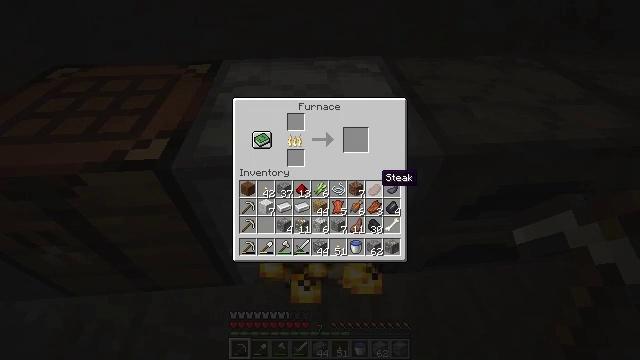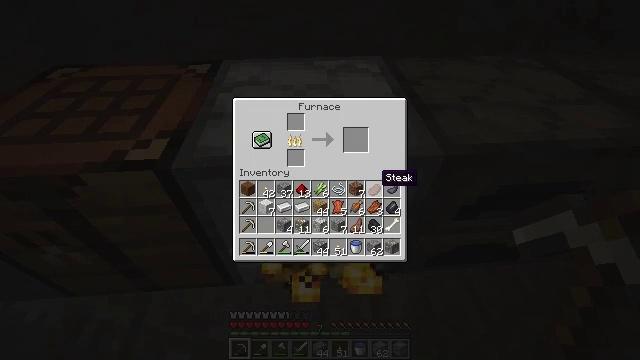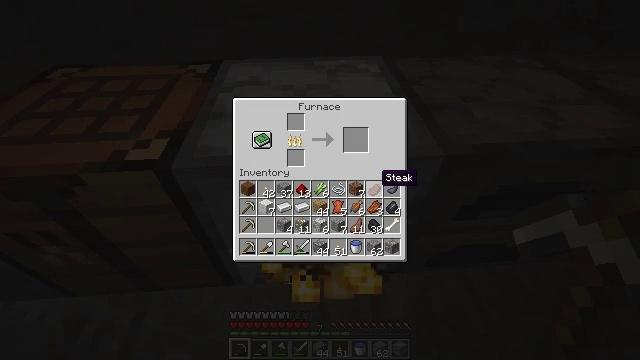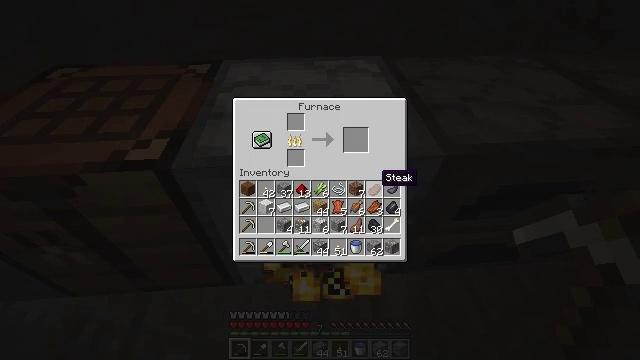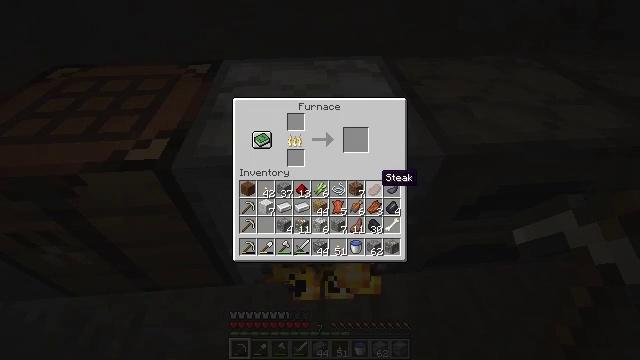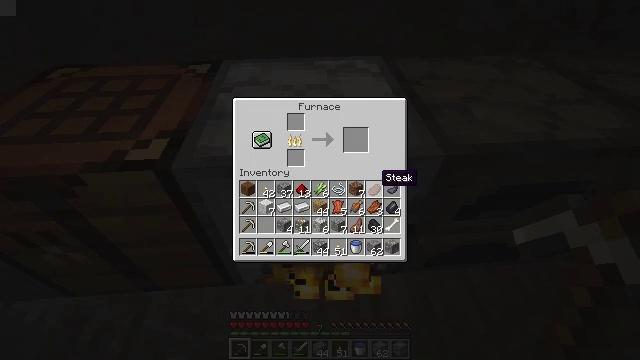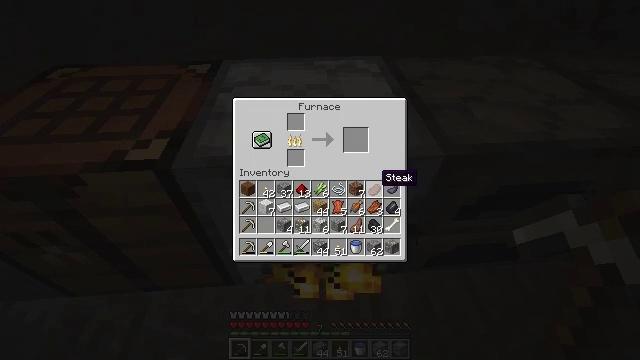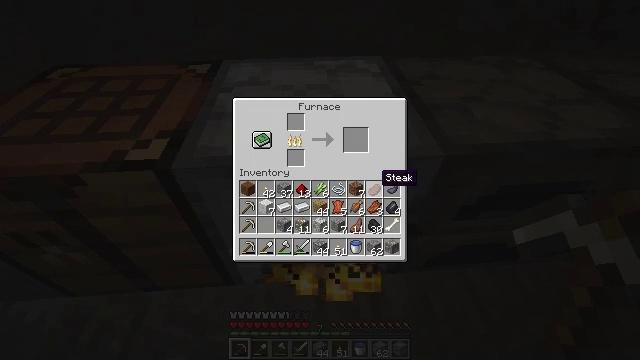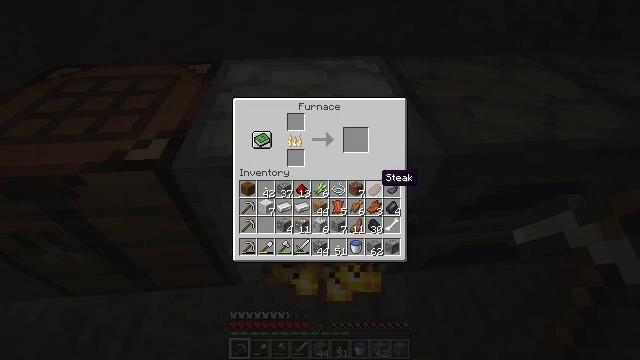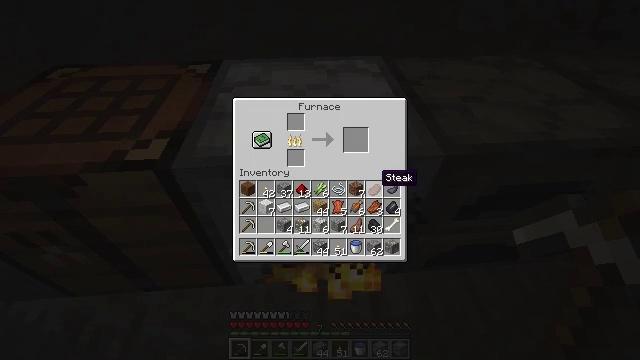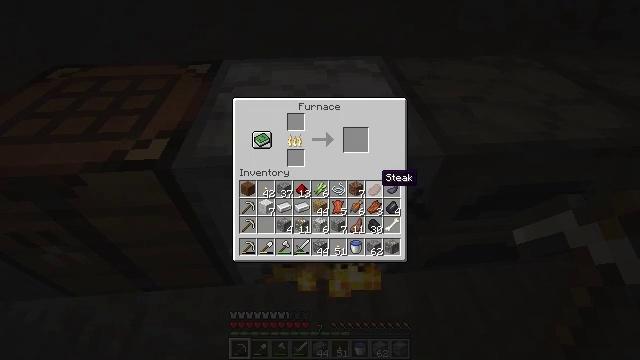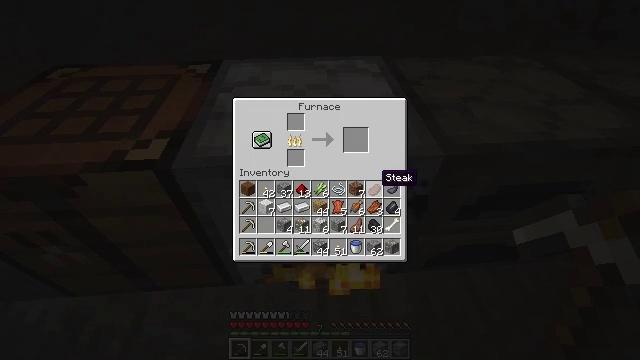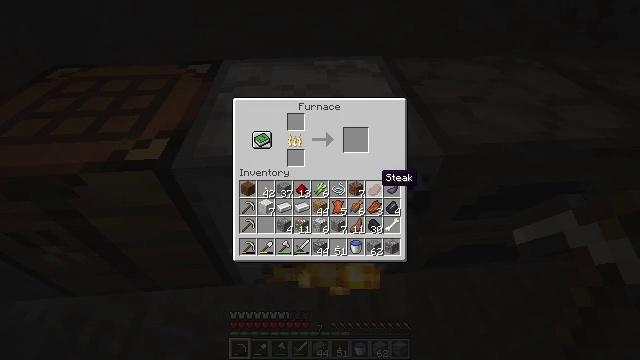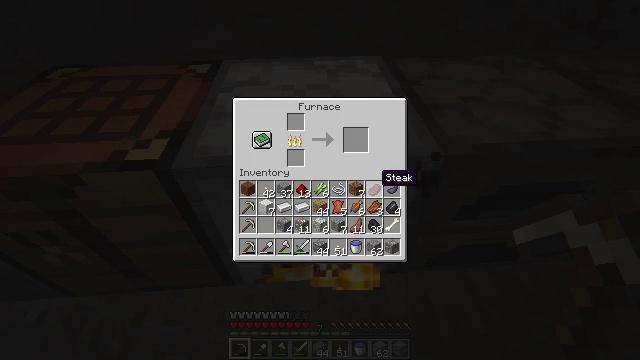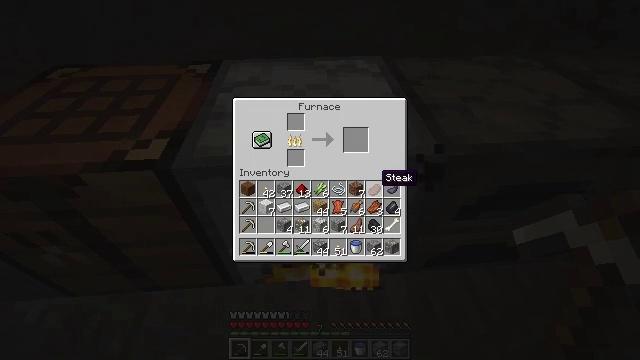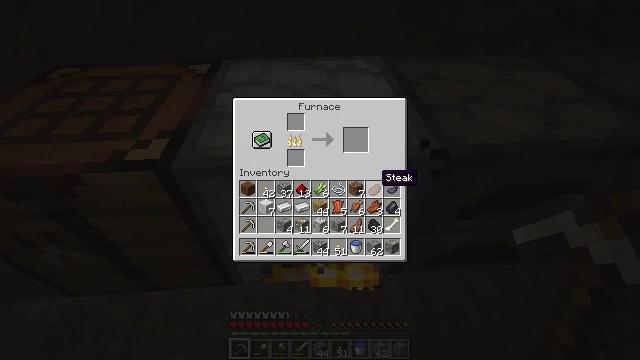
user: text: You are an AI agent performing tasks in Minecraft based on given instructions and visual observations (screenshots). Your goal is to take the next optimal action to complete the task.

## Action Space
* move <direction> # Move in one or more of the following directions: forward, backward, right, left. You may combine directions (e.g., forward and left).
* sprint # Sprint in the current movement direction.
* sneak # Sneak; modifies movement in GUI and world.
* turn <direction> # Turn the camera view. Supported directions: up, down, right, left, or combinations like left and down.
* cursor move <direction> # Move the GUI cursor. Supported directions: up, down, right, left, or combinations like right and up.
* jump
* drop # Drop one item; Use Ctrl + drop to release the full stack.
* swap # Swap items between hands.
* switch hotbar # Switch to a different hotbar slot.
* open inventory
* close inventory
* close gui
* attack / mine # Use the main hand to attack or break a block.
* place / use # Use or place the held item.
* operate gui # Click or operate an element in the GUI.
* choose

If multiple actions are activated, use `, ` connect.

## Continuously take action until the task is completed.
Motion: motion action
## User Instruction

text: Drop a brown wool block.
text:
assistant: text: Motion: no_op
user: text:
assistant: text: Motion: no_op
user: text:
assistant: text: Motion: no_op
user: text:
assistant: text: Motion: no_op
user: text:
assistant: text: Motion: no_op
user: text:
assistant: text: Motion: no_op
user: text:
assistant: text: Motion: no_op
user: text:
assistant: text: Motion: no_op
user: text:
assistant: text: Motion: no_op
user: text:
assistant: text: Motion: no_op
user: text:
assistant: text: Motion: no_op
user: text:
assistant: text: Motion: no_op
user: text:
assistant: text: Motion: no_op
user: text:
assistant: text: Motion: no_op
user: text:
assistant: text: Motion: no_op
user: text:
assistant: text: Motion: no_op
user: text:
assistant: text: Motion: no_op
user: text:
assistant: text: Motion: no_op
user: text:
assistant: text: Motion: no_op
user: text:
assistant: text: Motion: no_op
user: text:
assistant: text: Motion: no_op
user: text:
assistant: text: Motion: no_op
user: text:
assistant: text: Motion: no_op
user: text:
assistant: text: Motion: no_op
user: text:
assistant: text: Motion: no_op
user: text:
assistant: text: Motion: no_op
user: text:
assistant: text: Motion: no_op
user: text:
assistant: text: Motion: no_op
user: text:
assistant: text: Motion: no_op
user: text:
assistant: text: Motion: no_op